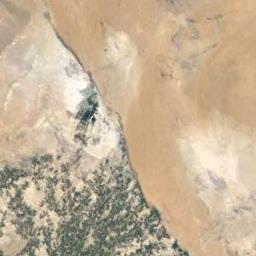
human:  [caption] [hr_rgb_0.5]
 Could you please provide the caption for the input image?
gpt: The yellow desert is next to some plants .

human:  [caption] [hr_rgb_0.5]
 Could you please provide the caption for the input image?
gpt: The desert has yellow sand and lots of dense desert plants .

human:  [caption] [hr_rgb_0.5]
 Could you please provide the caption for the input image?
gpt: It is a large piece of flat yellow desert with some dark green chaparral .

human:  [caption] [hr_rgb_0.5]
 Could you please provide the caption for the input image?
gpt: There is some weed on the edge of this desert .

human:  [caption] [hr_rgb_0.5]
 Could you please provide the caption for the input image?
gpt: A desert covered with some bare land and bushes .